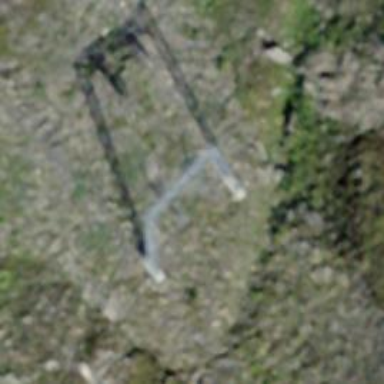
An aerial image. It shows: Pylon for aerialway.